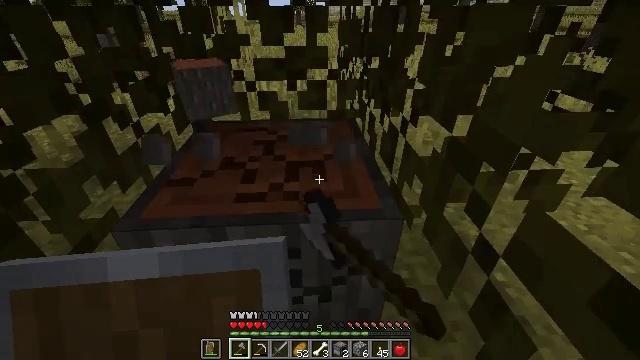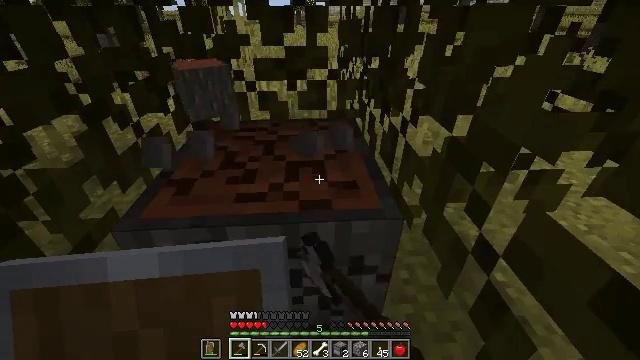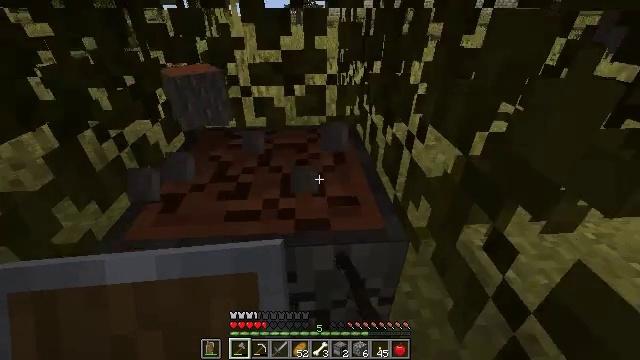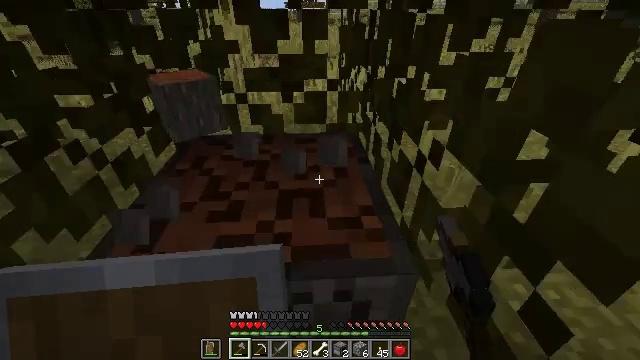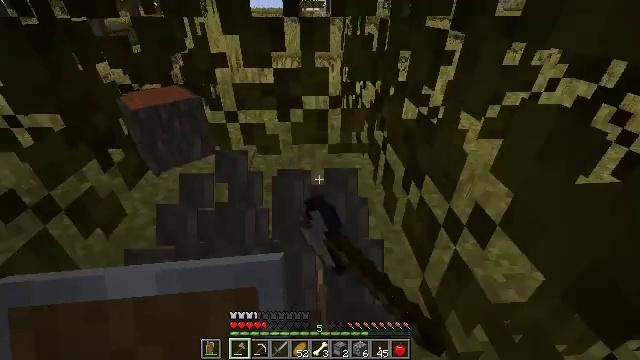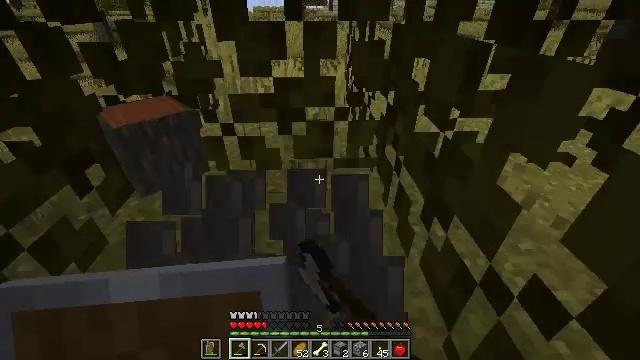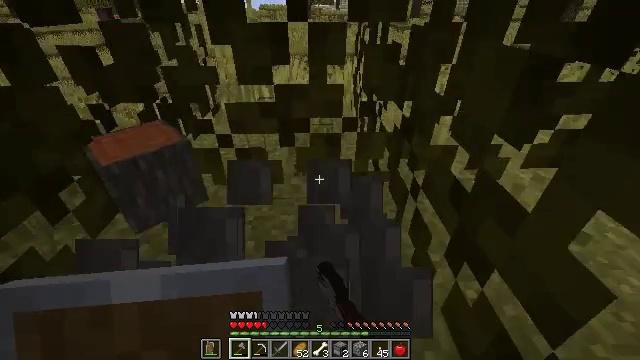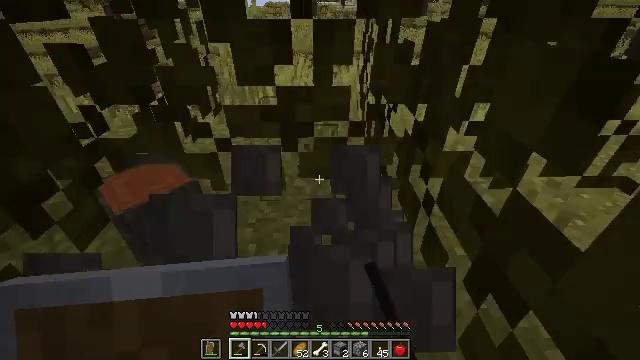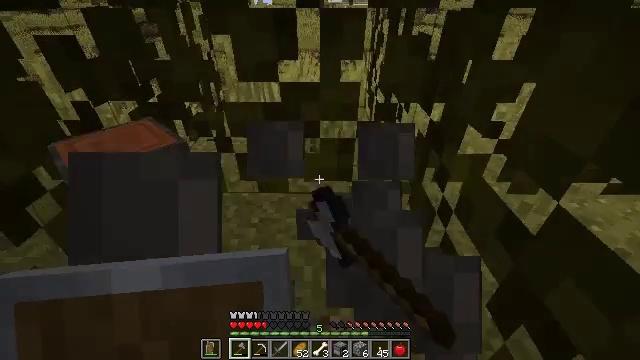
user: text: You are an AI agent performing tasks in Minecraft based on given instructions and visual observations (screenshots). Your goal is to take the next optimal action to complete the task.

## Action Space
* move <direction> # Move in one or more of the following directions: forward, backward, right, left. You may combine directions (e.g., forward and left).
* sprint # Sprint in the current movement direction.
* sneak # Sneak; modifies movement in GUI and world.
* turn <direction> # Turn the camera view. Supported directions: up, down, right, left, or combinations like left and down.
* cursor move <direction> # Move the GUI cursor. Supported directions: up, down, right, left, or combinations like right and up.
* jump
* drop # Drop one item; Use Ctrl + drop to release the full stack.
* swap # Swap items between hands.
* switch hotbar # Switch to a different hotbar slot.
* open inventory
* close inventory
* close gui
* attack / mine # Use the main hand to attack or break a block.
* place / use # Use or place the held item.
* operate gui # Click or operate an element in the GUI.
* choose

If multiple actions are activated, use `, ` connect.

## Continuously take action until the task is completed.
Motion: motion action
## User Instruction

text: Harvest the acacia log from the forest.
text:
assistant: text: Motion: attack / mine
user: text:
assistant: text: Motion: move forward, attack / mine
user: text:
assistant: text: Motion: move forward, attack / mine
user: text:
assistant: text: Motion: move forward, attack / mine
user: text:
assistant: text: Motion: move forward, attack / mine
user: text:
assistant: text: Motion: turn left, attack / mine
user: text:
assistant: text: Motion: turn left, attack / mine
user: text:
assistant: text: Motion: turn left, attack / mine
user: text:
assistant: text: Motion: attack / mine